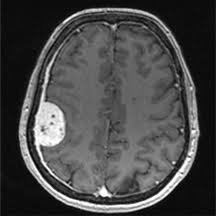
Label: meningioma